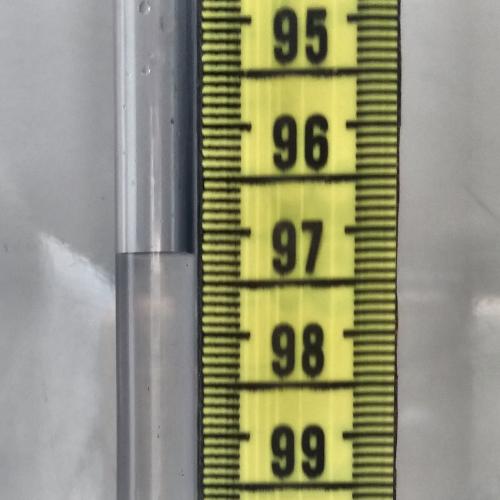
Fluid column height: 97.2 cm